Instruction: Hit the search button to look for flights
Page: home
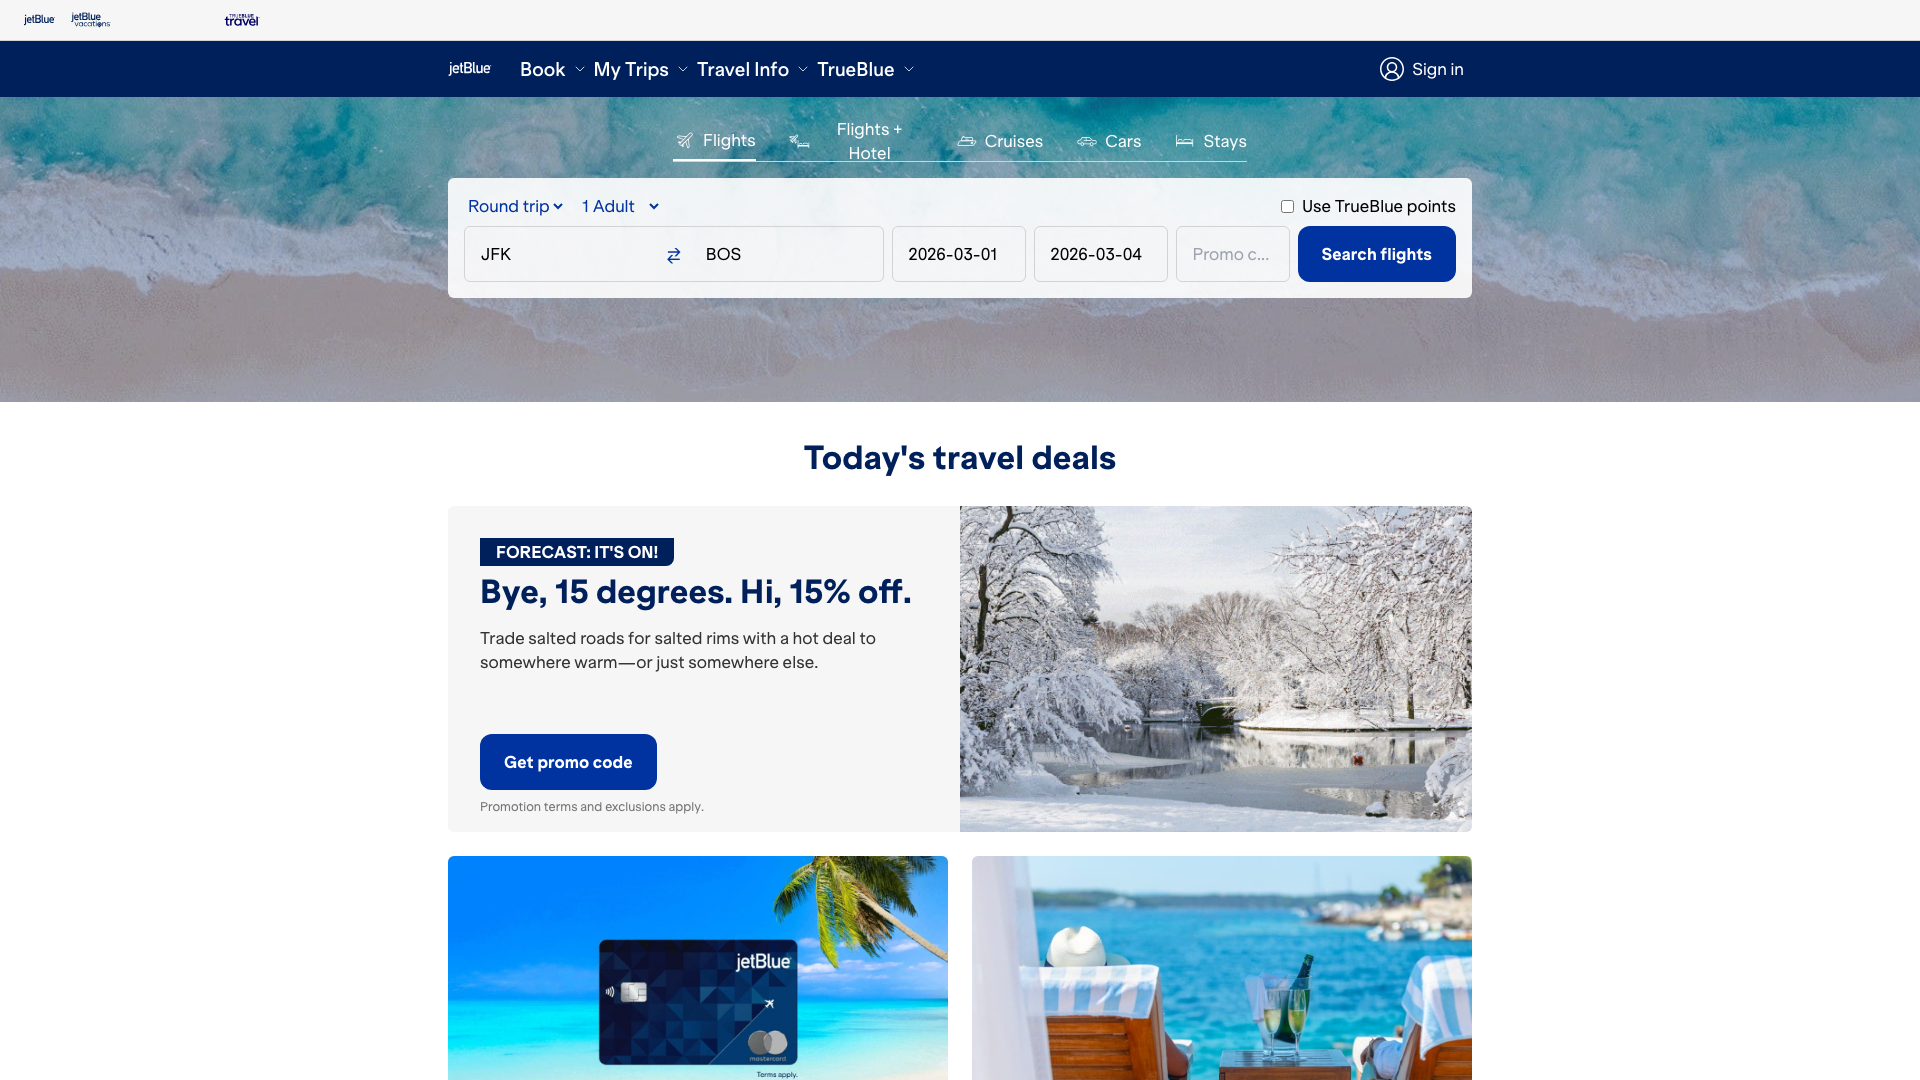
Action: click